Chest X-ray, AP view. Patient: 49 years old, sex F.
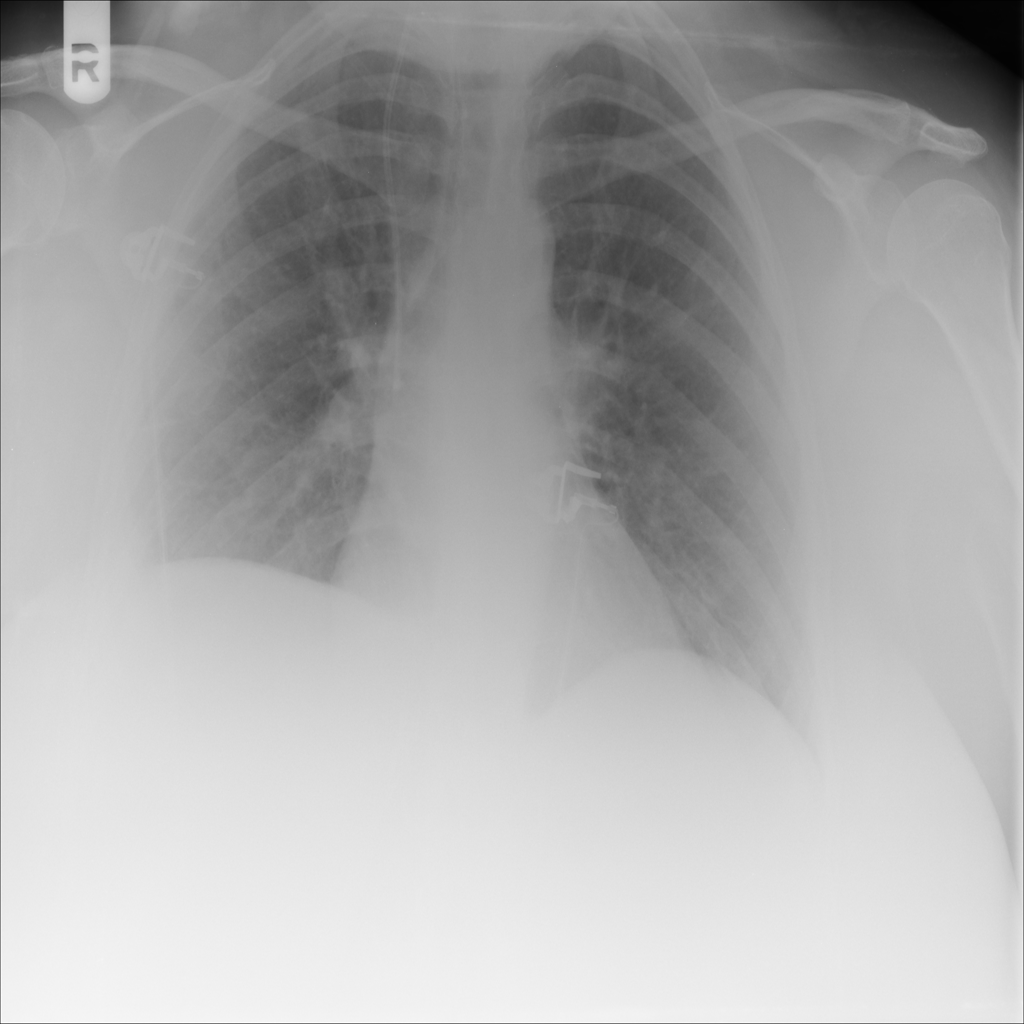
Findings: No Finding